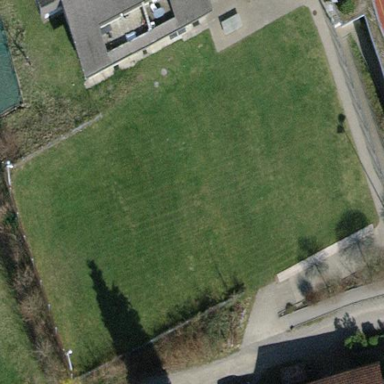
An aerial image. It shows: Grassy pitch for various sports activities.